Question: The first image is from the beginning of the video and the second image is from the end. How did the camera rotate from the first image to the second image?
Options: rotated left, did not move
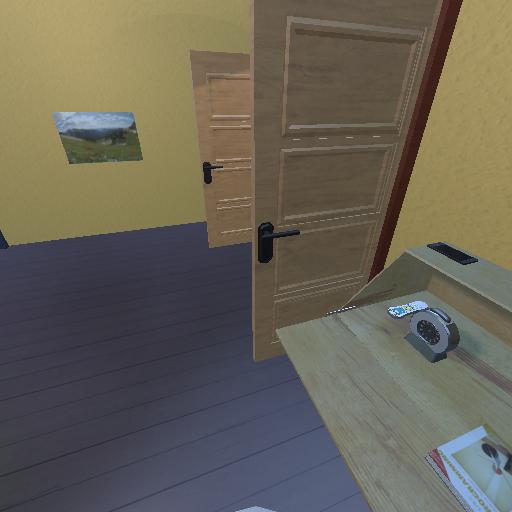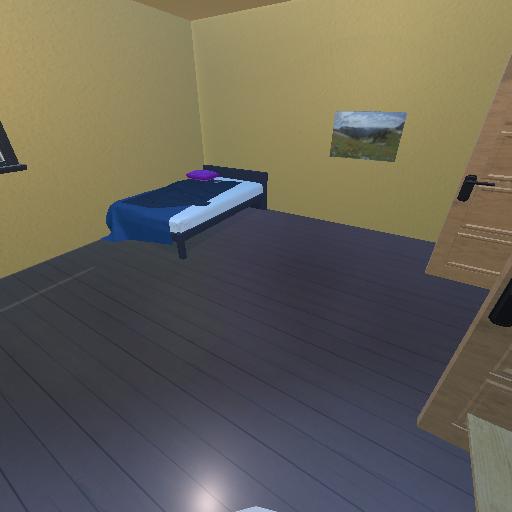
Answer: rotated left